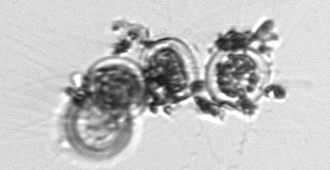
Label: Thalassiosira_TAG_external_detritus